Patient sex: F
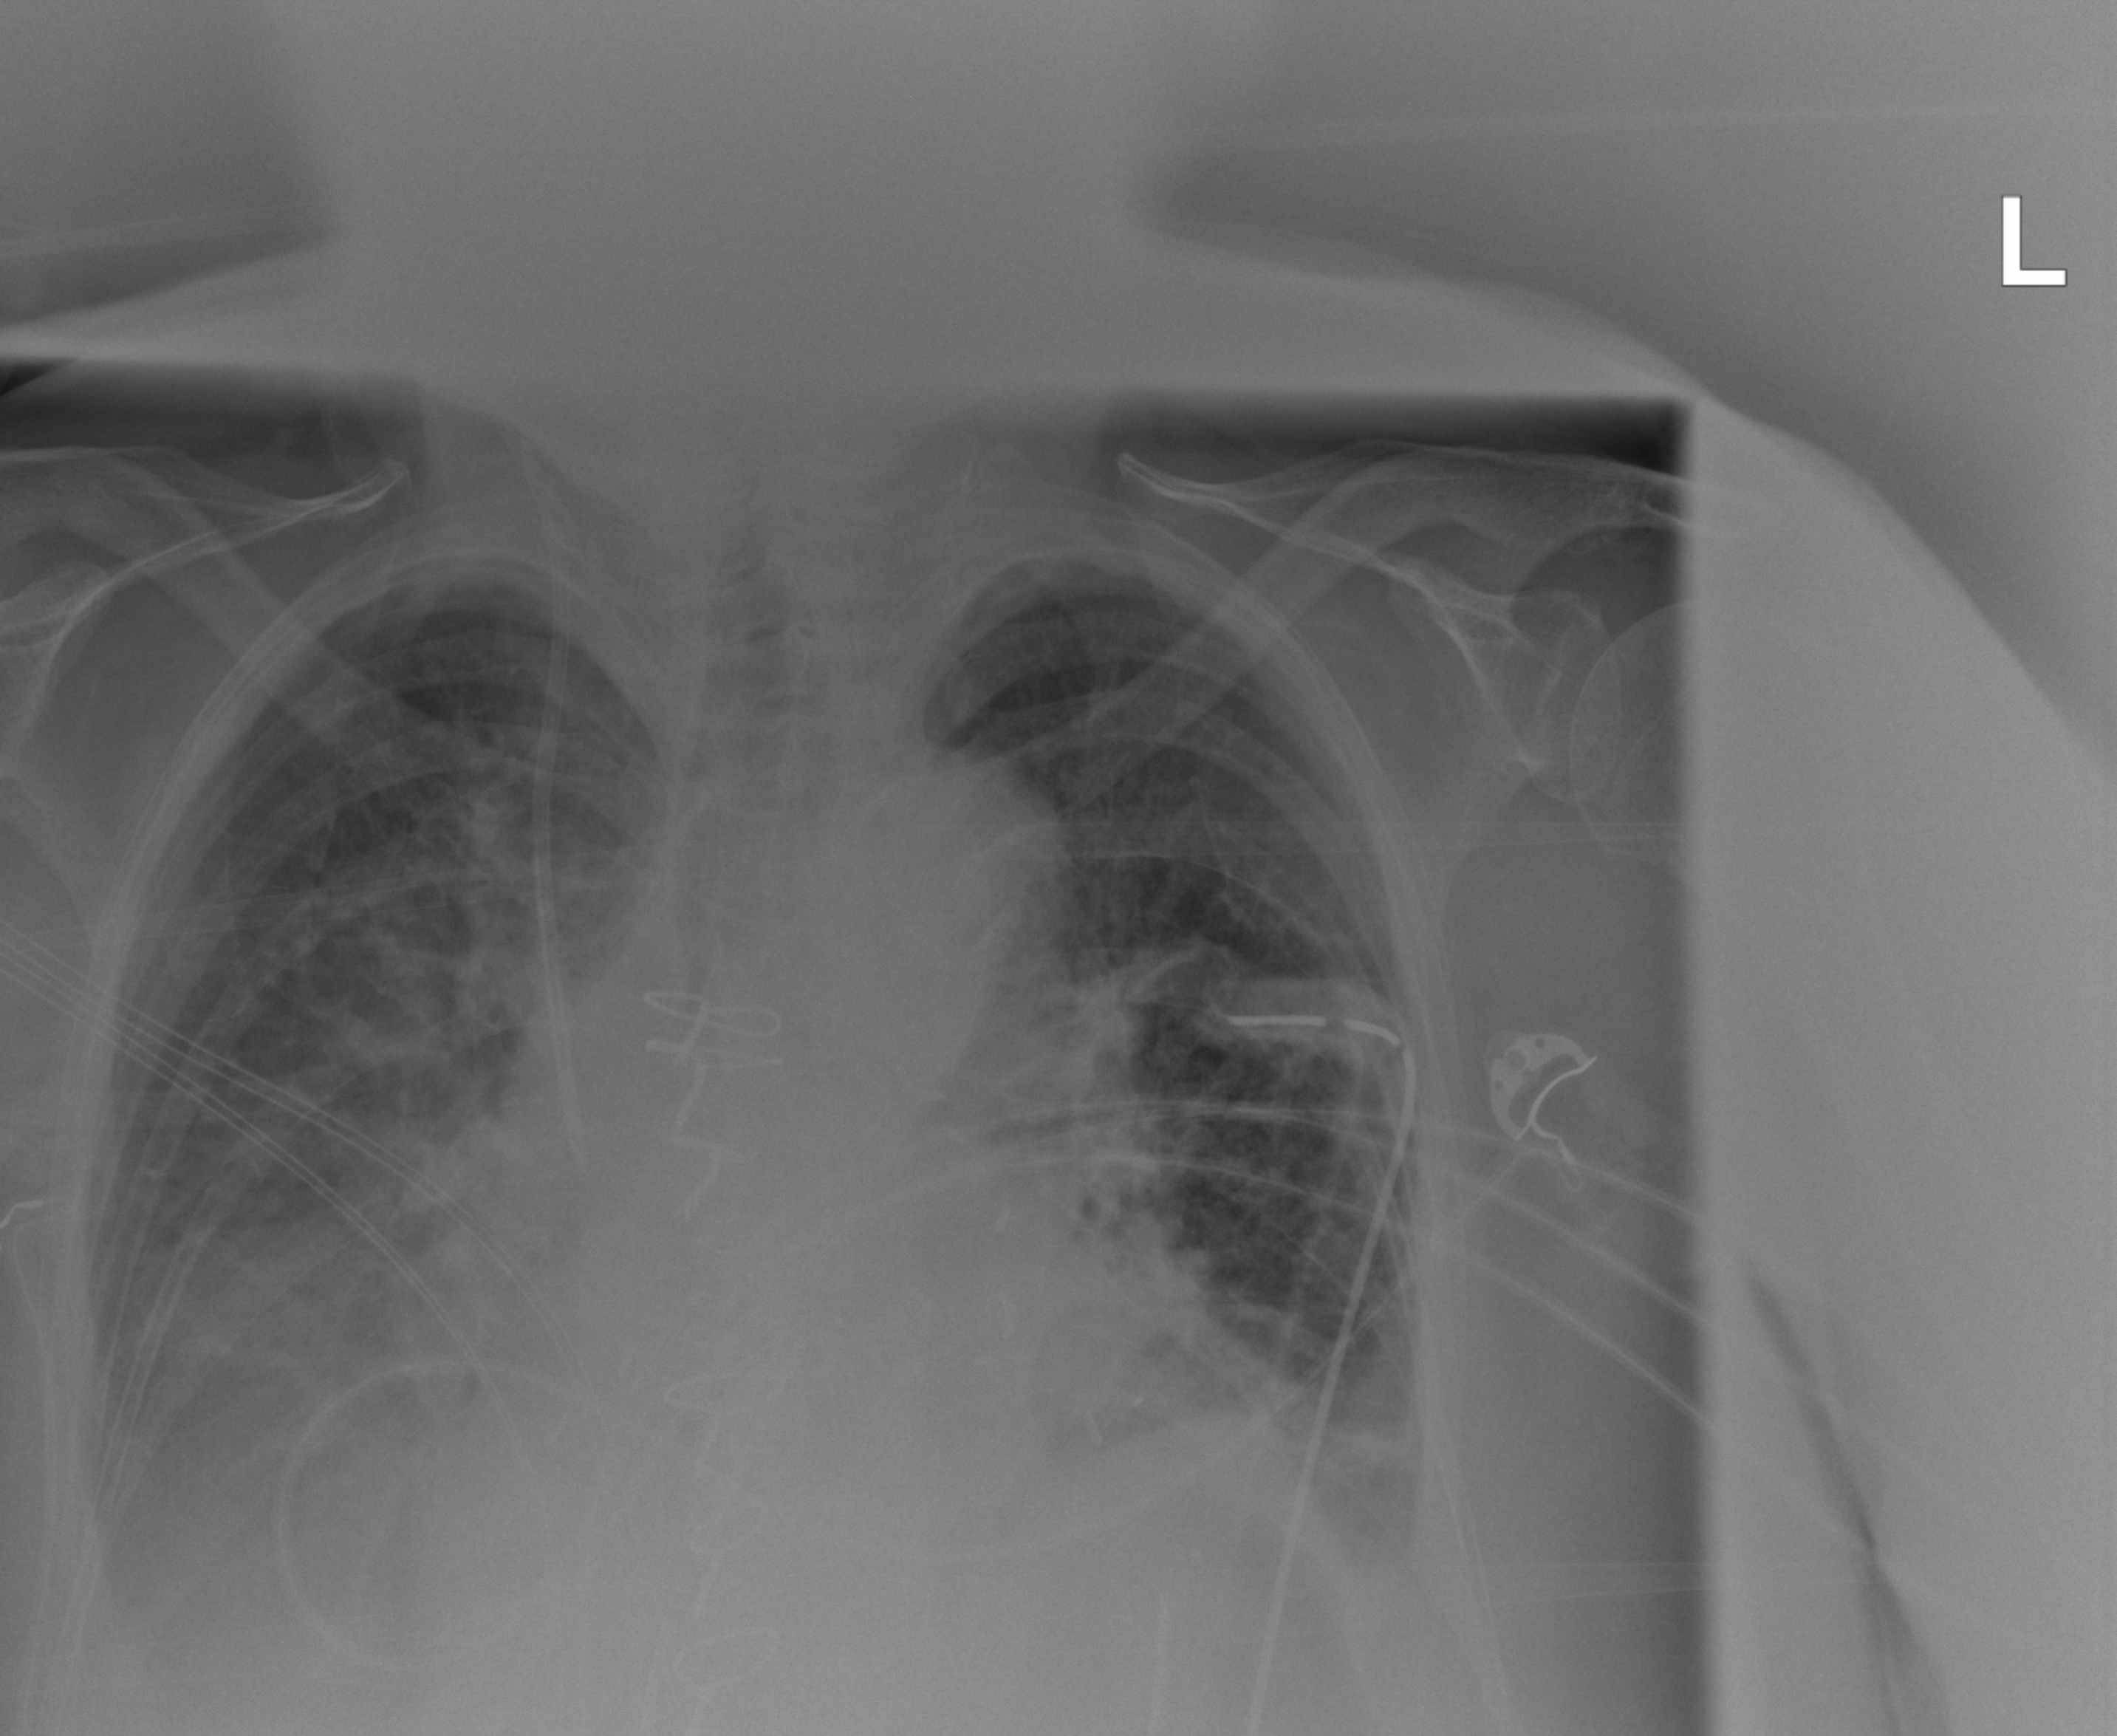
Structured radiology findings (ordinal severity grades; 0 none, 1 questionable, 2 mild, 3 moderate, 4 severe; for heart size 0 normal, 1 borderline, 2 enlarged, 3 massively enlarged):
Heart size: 2
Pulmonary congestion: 2
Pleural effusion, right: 3
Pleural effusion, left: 2
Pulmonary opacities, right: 2
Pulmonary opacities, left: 2
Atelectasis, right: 2
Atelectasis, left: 2